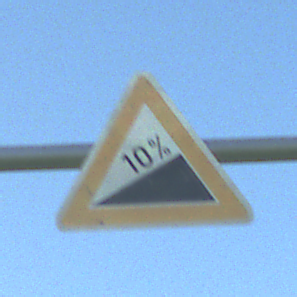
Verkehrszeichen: Steigung10
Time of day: MorningAfternoon
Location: Outdoor (Nature)
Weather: PartlyCloudy
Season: NotSpecified
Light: Natural